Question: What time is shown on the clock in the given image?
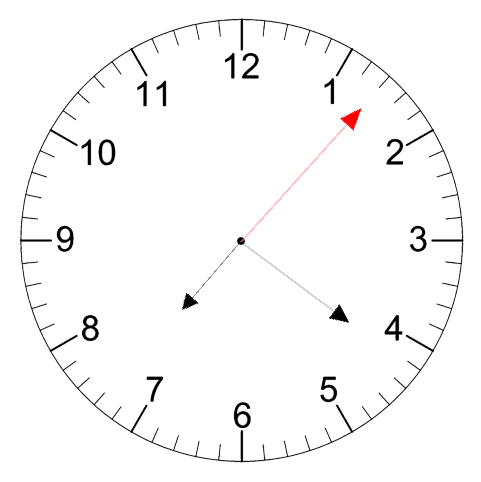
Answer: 07:21:07